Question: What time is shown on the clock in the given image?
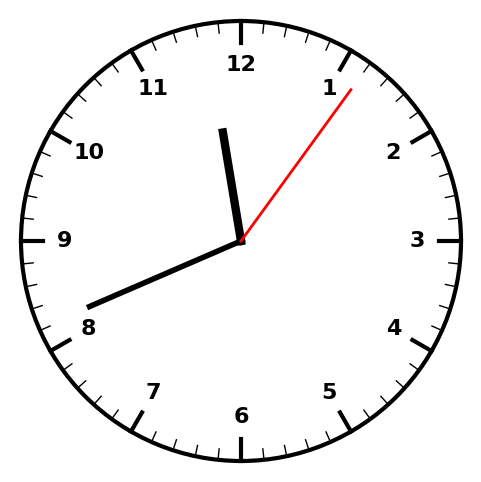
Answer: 11:41:06